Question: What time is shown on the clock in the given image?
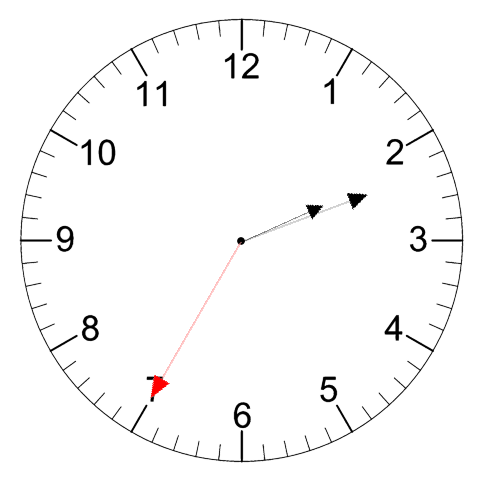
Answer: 02:11:35